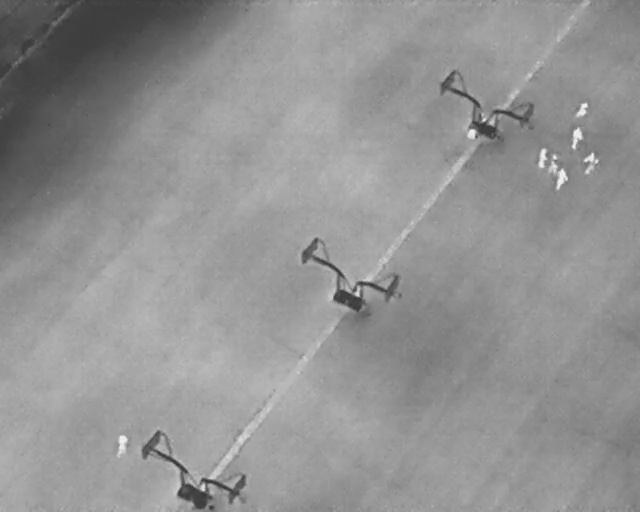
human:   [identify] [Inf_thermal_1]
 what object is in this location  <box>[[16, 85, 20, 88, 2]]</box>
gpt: <ref>1 large person at the bottom left</ref>